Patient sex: M
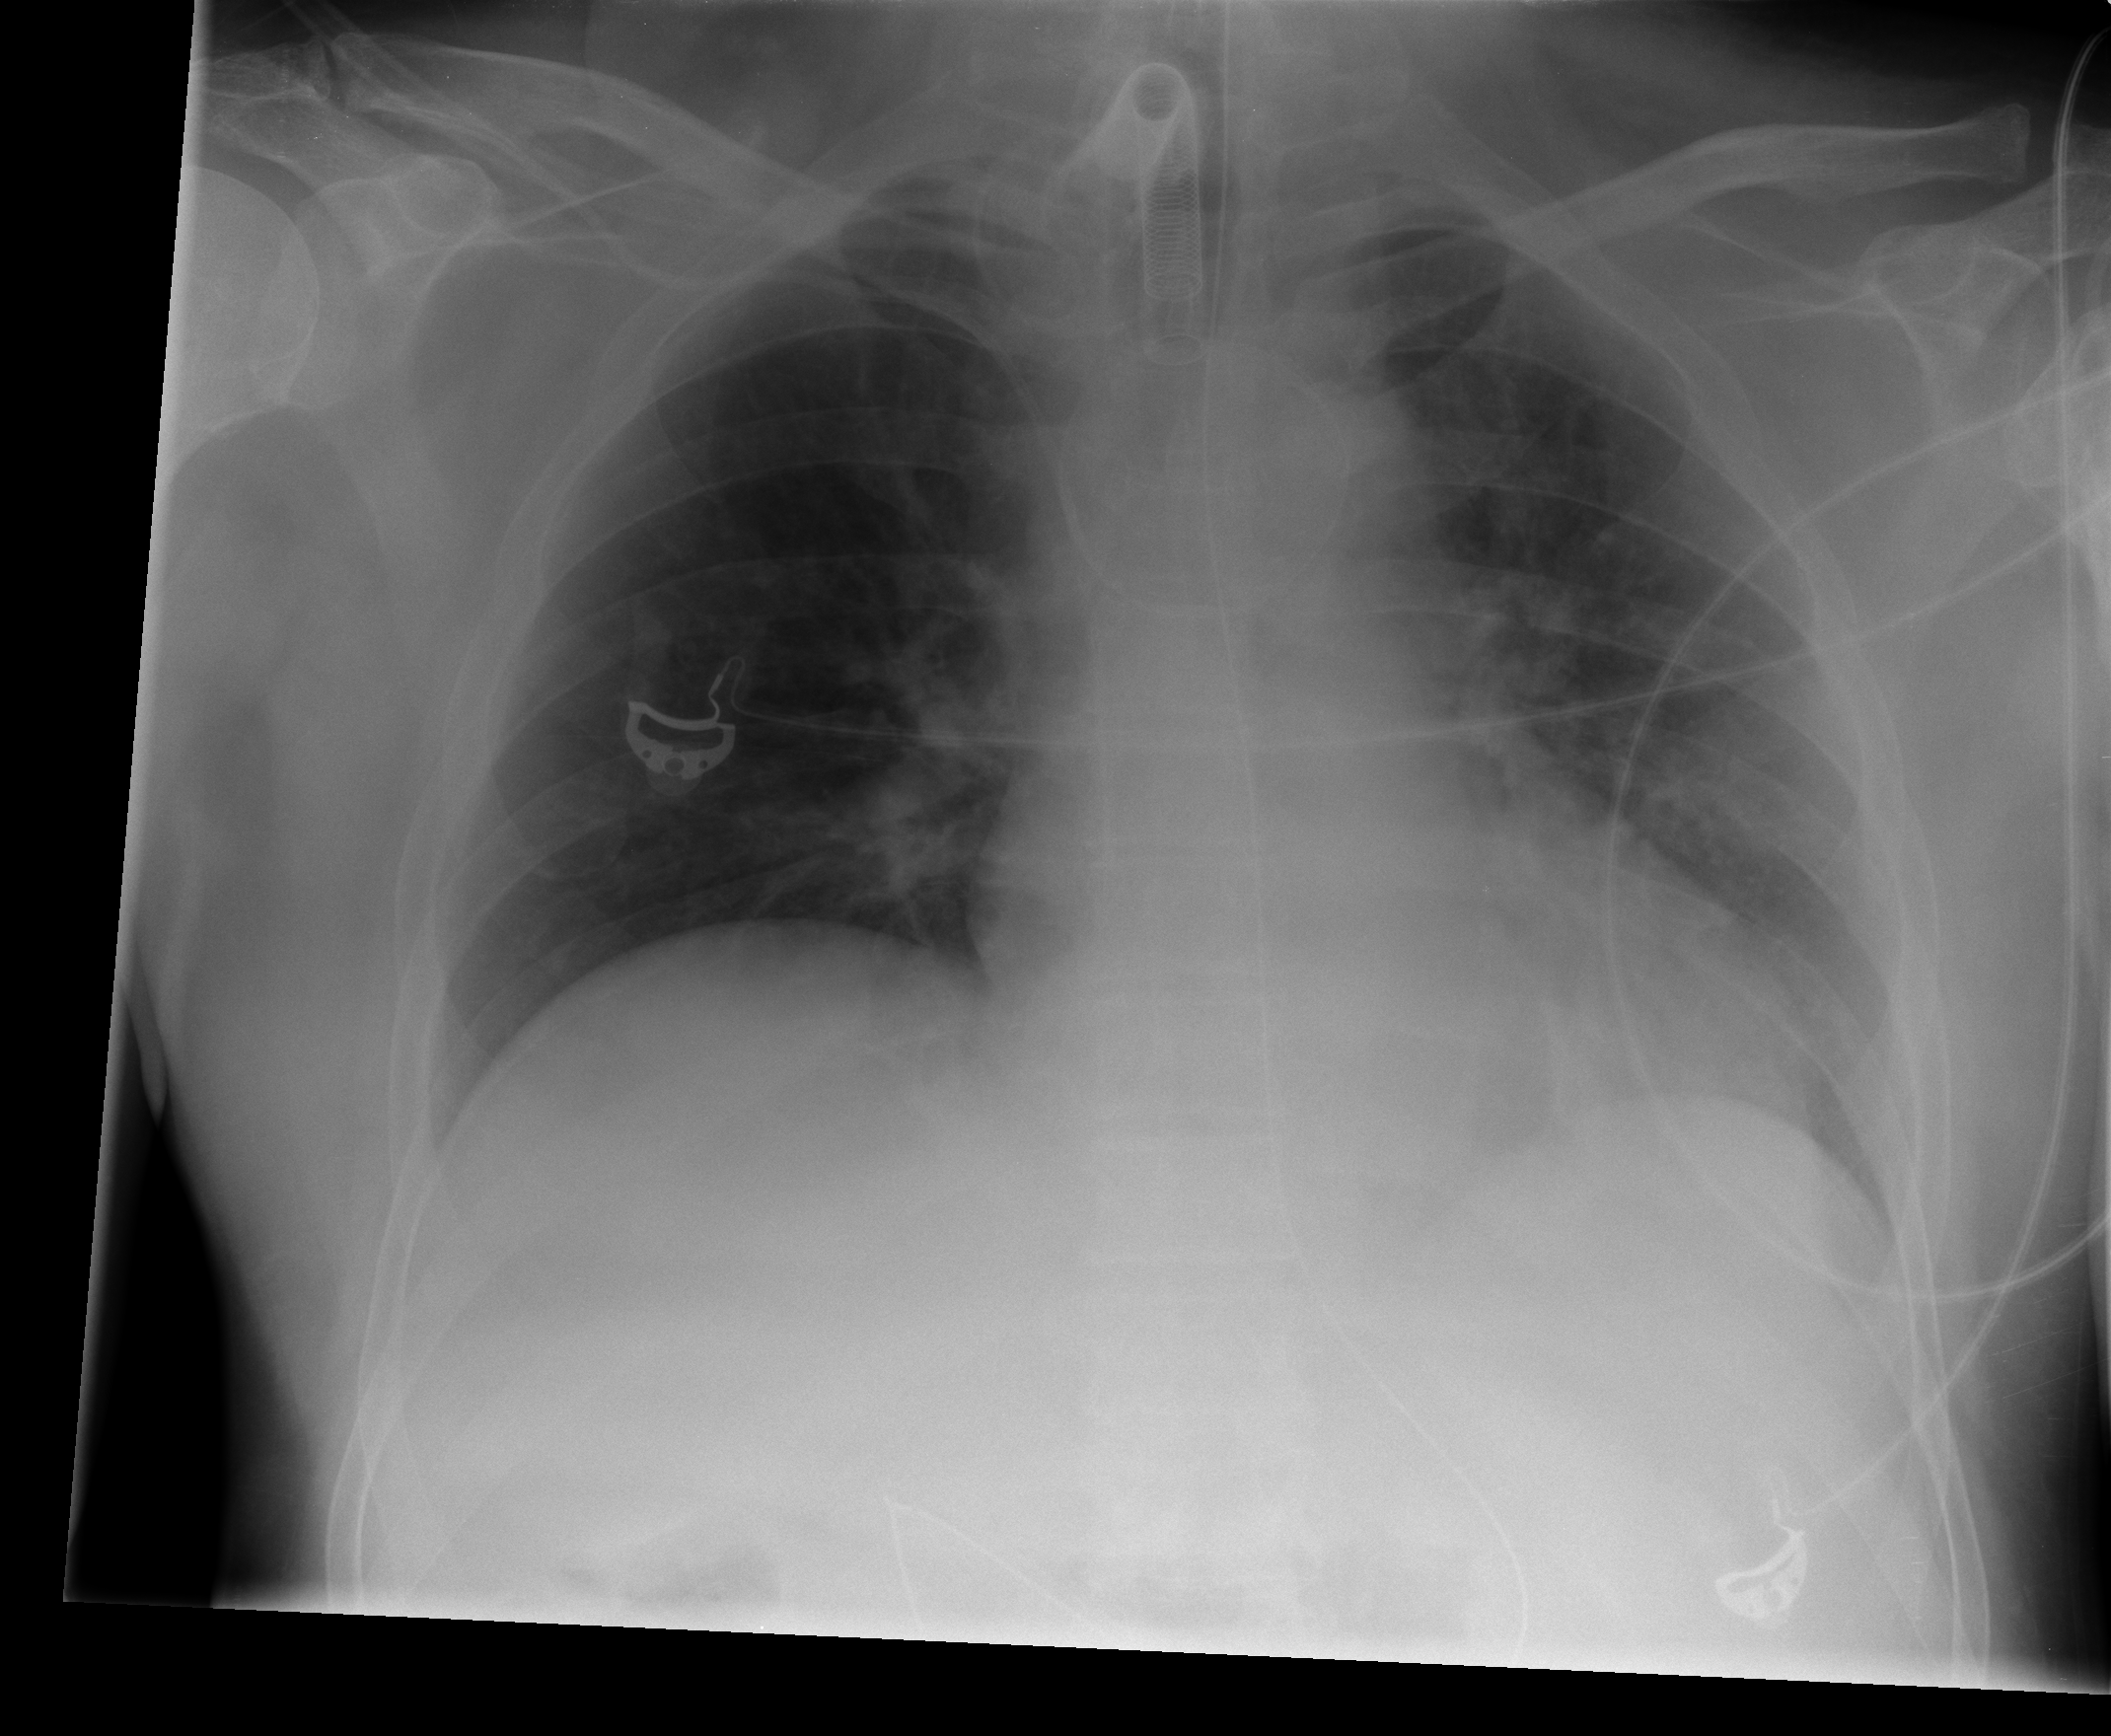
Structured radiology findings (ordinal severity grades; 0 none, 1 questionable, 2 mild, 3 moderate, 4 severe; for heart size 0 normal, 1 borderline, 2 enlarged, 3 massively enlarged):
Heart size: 1
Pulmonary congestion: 0
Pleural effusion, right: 0
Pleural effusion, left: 1
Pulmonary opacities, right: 0
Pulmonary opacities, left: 0
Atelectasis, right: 0
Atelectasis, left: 0